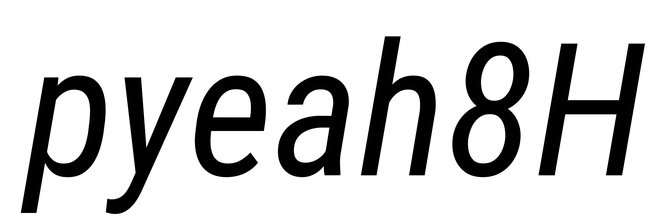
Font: Roboto-Italic_Condensed_Italic